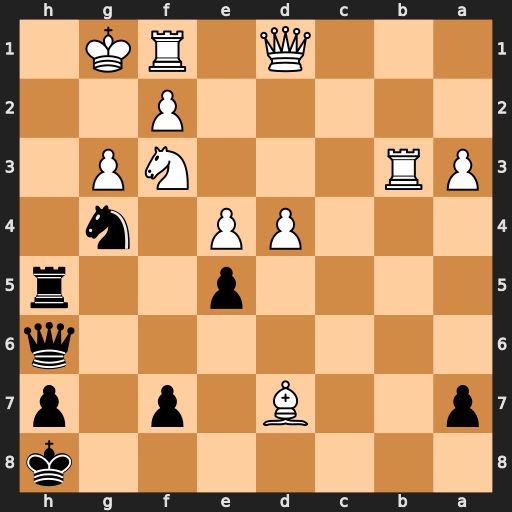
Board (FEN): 7k/p2B1p1p/7q/4p2r/3PP1n1/PR3NP1/5P2/3Q1RK1
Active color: b
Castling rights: -
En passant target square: -
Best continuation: Rh1+ Kg2 Qh3#